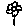
Label: flower